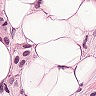
Metastatic tissue present: yes